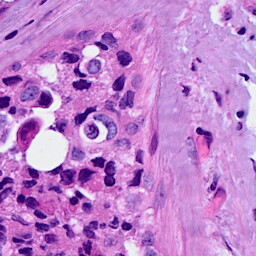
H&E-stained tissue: Breast